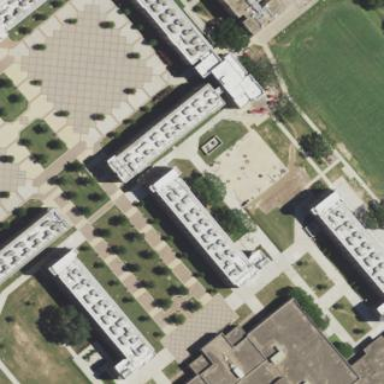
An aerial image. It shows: Dormitory building.